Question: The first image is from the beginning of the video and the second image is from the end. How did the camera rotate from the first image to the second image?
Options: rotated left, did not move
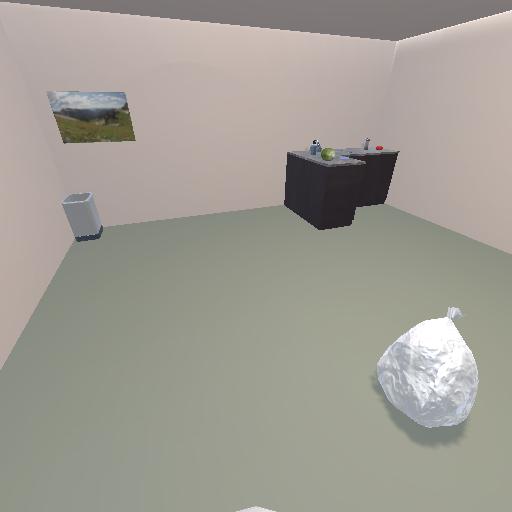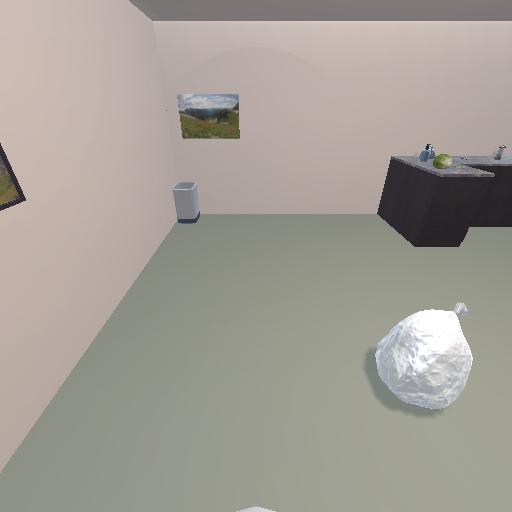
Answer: rotated left